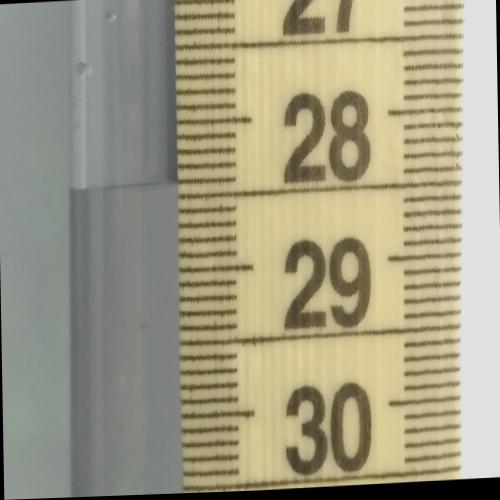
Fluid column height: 28.4 cm